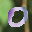
Label: 0